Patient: sex M, age 76
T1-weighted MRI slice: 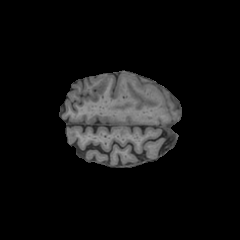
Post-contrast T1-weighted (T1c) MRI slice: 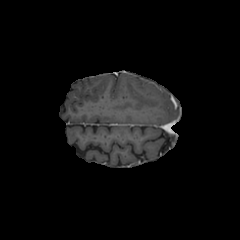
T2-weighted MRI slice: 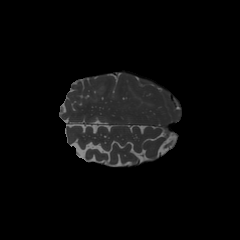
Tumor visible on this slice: no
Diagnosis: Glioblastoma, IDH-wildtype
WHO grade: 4